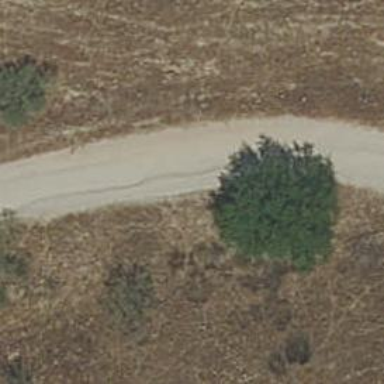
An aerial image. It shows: Paved track road.